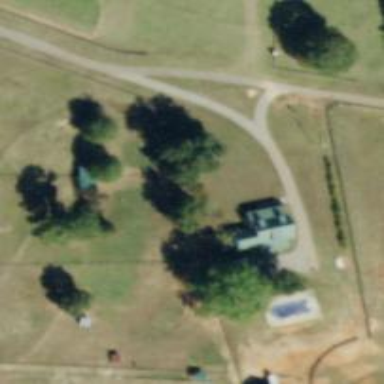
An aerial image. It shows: Driveway leading to service road.